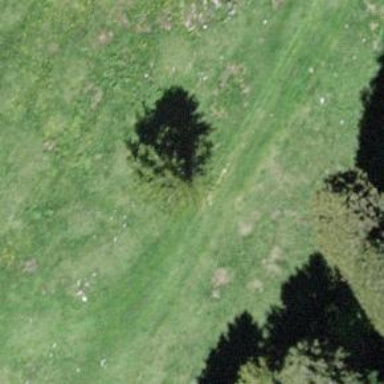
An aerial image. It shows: Needle-leaved tree in nature.